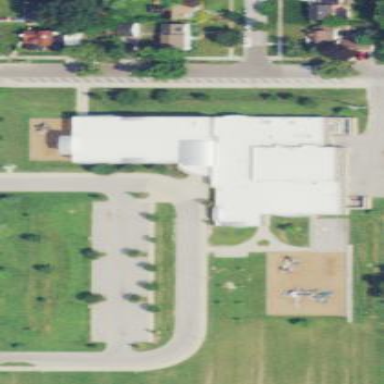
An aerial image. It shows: School.